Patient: sex M, age 57
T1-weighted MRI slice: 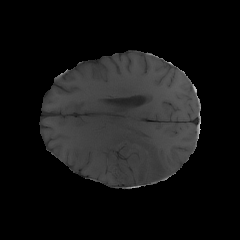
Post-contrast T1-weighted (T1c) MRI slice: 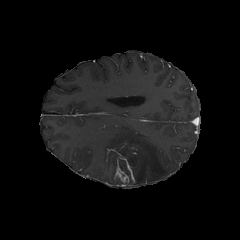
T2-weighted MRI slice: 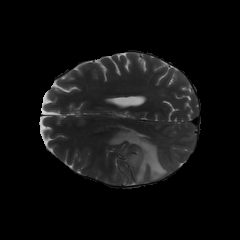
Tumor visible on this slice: yes
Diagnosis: Glioblastoma, IDH-wildtype
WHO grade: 4